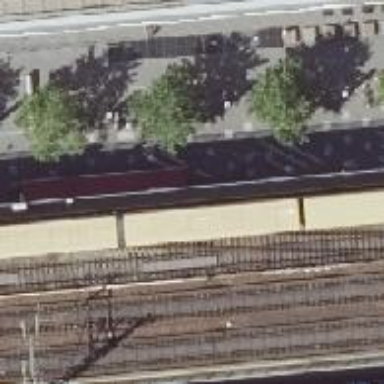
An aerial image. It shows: Viaduct bridge for light rail system with electrified rails. The railway is equipped with ballastless tracks.